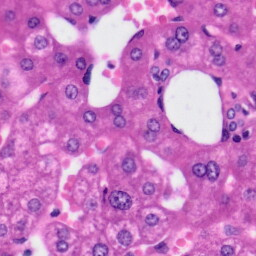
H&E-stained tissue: Liver